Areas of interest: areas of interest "Theater"
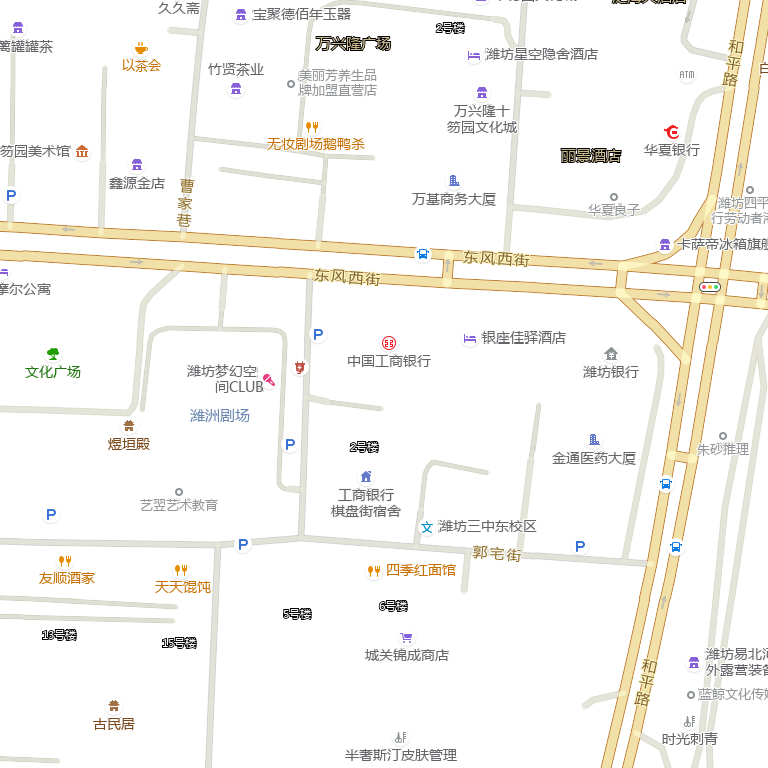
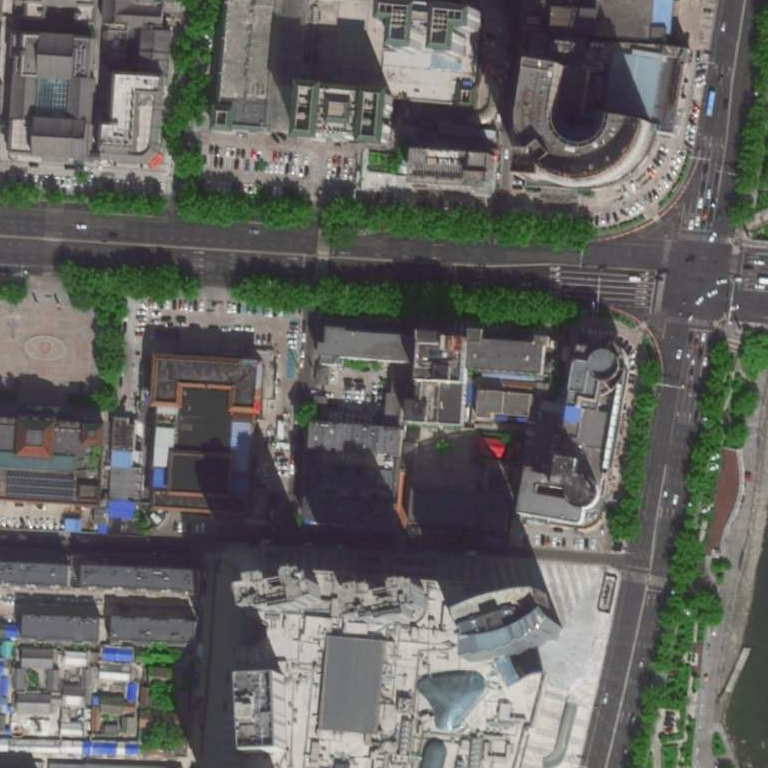